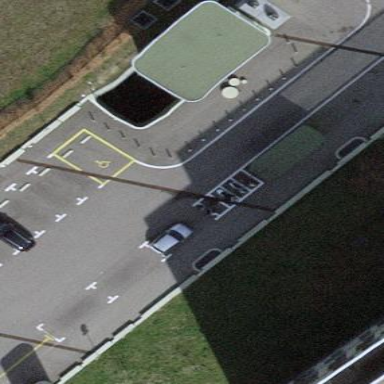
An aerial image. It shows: Parking available on the street side with parallel orientation.